Interaction volume radius: 10 \u00c5
Interaction volume height: 20 \u00c5
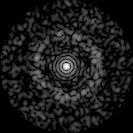
Disorder parameter: 0.8196